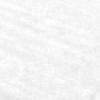
Label: change